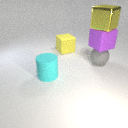
large cyan rubber cylinder in front of large yellow rubber cube